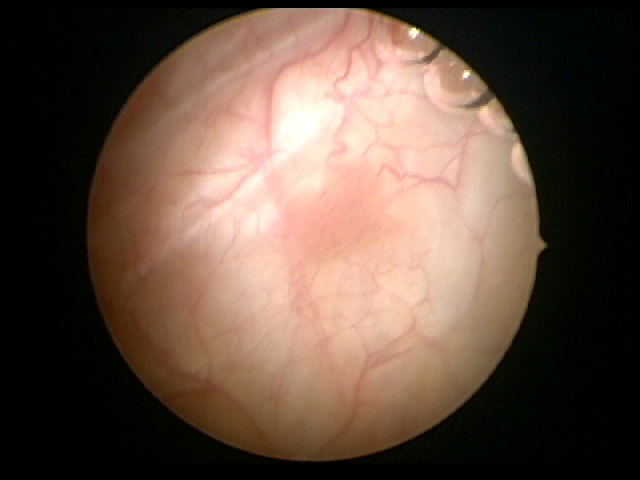
Modality: WLC
Class: Non-malignant
Subclass: BenignNOS
Lesion: L1
Morphology: Papillary
Bladder cancer association: No